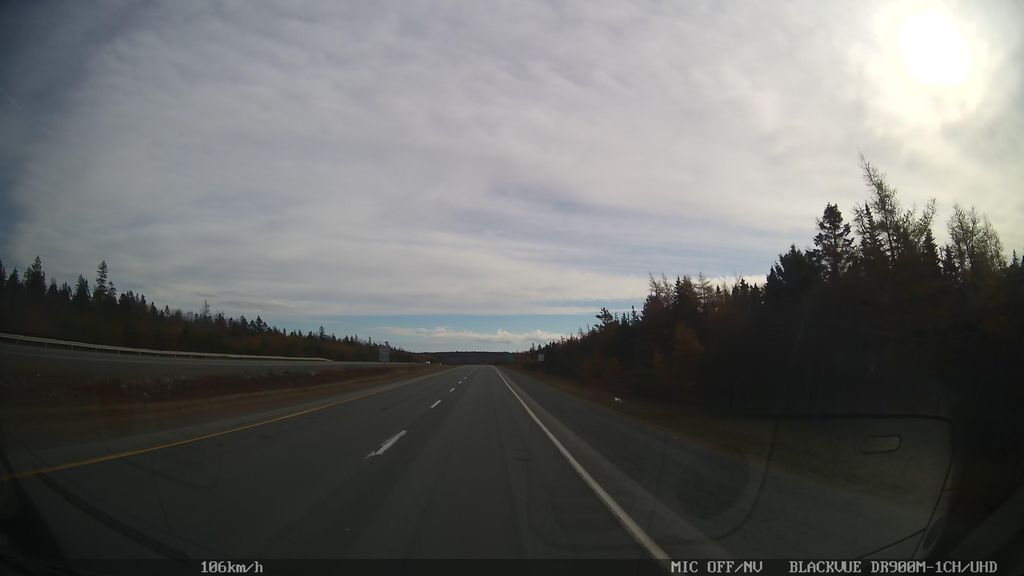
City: halifax